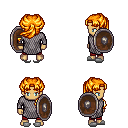
a pixel art fantasy rpg character, male body template, human, tanned skin, chain mail, red pants, light blonde princess hairstyle, bracelets, white slippers, shield, four views (front, back, left, right), 2x2 character sprite sheet, small pixel art, hard edges, no anti-aliasing